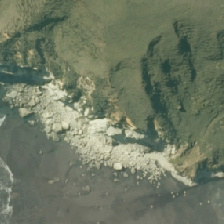
Land cover: grose_broom